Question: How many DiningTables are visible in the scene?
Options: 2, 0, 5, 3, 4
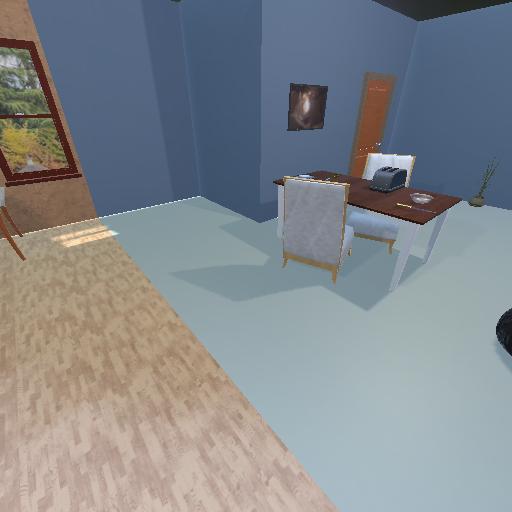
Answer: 2